Question: I've been trying to come up with a way to declare array constants in a class, and then present the members of the arrays as grouped options in a select control. The reason I am using array constants is because I do not want the options being backed by a database model.
This can be done in the basic sense rather easily using the grouped_collection_select view helper. What is not so straightforward is making this localizable, while keeping the original array entries in the background. In other words, I want to display the options in whatever locale, but I want the form to submit the original array values.
Anyway, I've come up with a solution, but it seems overly complex. My question is: is there a better way? Is a complex solution required, or have I overlooked a much easier solution?
I'll explain my solution using a contrived example. Let's start with my model class:
'''
class CharacterDefinition < ActiveRecord::Base
HOBBITS = %w[bilbo frodo sam merry pippin]
DWARVES = %w[gimli gloin oin thorin]
@@TYPES = nil
def CharacterDefinition.TYPES
if @@TYPES.nil?
hobbits = TranslatableString.new('hobbits', 'character_definition')
dwarves = TranslatableString.new('dwarves', 'character_definition')
@@TYPES = [
{ hobbits => HOBBITS.map {|c| TranslatableString.new(c, 'character_definition')} },
{ dwarves => DWARVES.map {|c| TranslatableString.new(c, 'character_definition')} }
]
end
@@TYPES
end
end
'''
The TranslatableString class does the translation:
'''
class TranslatableString
def initialize(string, scope = nil)
@string = string;
@scope = scope
end
def to_s
@string
end
def translate
I18n.t @string, :scope => @scope, :default => @string
end
end
'''
And the view erb statement look like:
'''
<%= f.grouped_collection_select :character_type, CharacterDefinition.TYPES, 'values[0]', 'keys[0].translate', :to_s, :translate %>
'''
With the following yml:
'''
en:
character_definition:
hobbits: Hobbits of the Shire
bilbo: Bilbo Baggins
frodo: Frodo Baggins
sam: Samwise Gamgee
merry: Meriadoc Brandybuck
pippin: Peregrin Took
dwarves: Durin's Folk
gimli: Gimli, son of Gloin
gloin: Gloin, son of Groin
oin: Oin, son of Groin
thorin: Thorin Oakenshield, son of Thrain
'''
The result is:

So, have I come up with a reasonable solution? Or have I gone way off the rails?
Thanks!
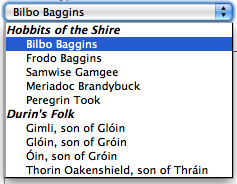
Answer: From the resounding silence my question received in response, I am guessing that there is not a better way. Anyway, the approach works and I am sticking to it until I discover something better.